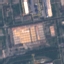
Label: Industrial